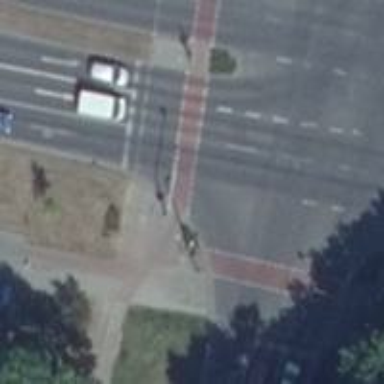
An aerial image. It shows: Asphalt path for both cycling and walking.